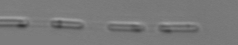
Label: Skeletonema